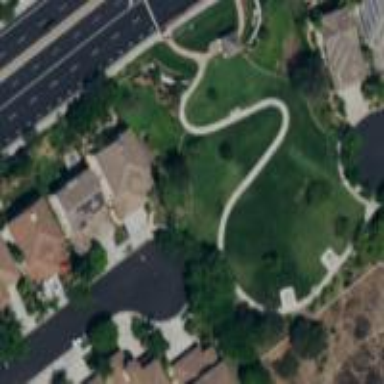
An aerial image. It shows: Park with grass surface.